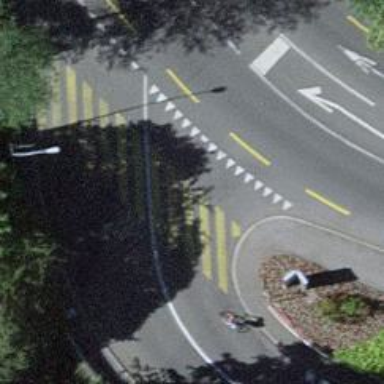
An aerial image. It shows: Footway with zebra crossing.